Question: In my SQL Server 2014 I have 3 tables. In one table is user information, in the other group information and in the third one are the dependencies of the users and the groups.
I've just set up my query but the result is not that what I want to be.
Like my recent question <URL> I want to try to get the similar result

Here is the query from my server:
'''
SELECT server01.customer05.user.id, server01.customer05.user.namename, server01.customer05.groups.name FROM server01.customer05.username
INNER JOIN customer05.bgrel ON server01.customer05.id=server01.customer05.bgrel.username_id
INNER JOIN customer05.groups ON customer05.groups.id=customer05.bgrel.groups_id
WHERE server01.customer05.username != 'ANONYMOUS' and server01.customer05.username != 'INST_ROOT' and server01.customer05.username != 'SERVER_ROOT_3'
ORDER BY username
'''
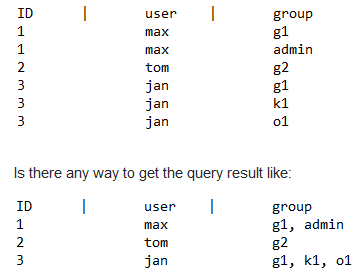
Answer: Use SQL Server Stuff-
'''
WITH CTE (ID, [user],[ group])
AS
(
SELECT 1,'max', 'g1' UNION ALL
SELECT 1,'max', 'Admin' UNION ALL
SELECT 2,'Tom', 'g2' UNION ALL
SELECT 3,'Jan', 'g1' UNION ALL
SELECT 3,'Jan', 'K1' UNION ALL
SELECT 3,'Jan', 'O1'
-- Above, you need to replace SELECT statements
-- with your SELECT statement from which you are
-- Getting the first table output
)
SELECT DISTINCT B.ID,B.[user],
STUFF((SELECT DISTINCT ',' + A.[ group] FROM CTE A WHERE A.ID = B.ID FOR XML PATH(''), TYPE).value('.', 'NVARCHAR(MAX)'), 1, 1, '') [Group]
FROM CTE B
'''
Output is-
'''
ID user Group
1 max Admin,g1
2 Tom g2
3 Jan g1,K1,O1
'''